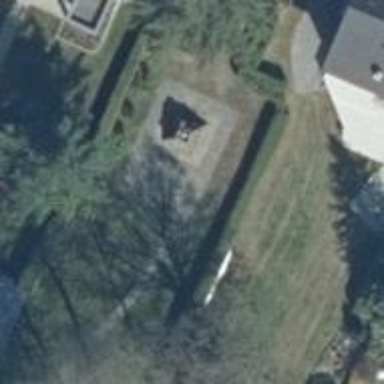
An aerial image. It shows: Historic memorial.